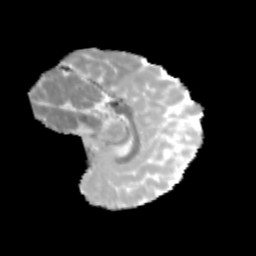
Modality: MD
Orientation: sagittal
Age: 10
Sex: female
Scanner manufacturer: siemens
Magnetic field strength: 3 T
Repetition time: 3.8 s
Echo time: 0.07 s